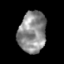
Tissue: skin
Cell type: Epithelial cells
Senescence score: 0.2712
Nuclear area (px): 1115
Mean DAPI intensity: 139.822